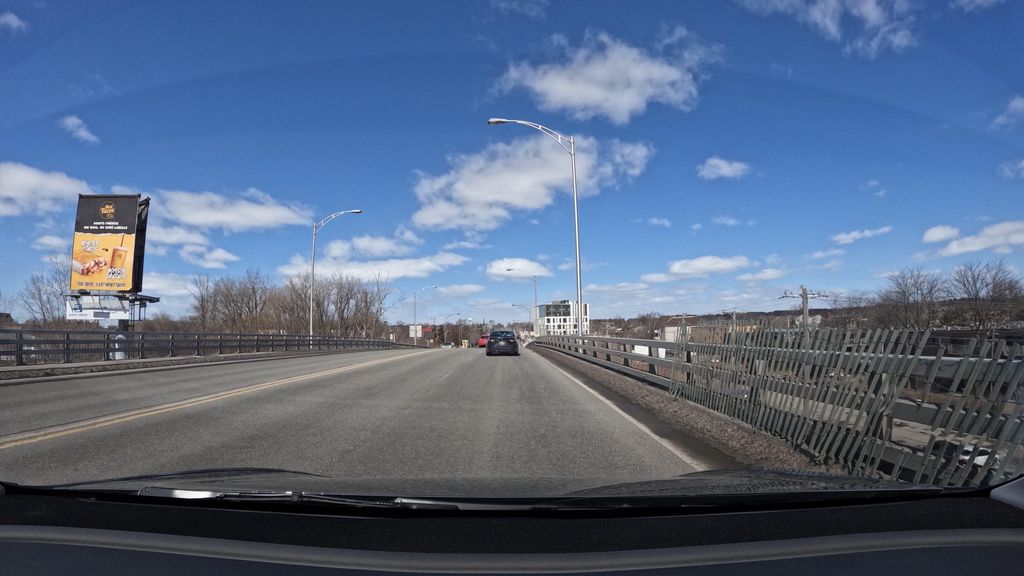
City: montreal